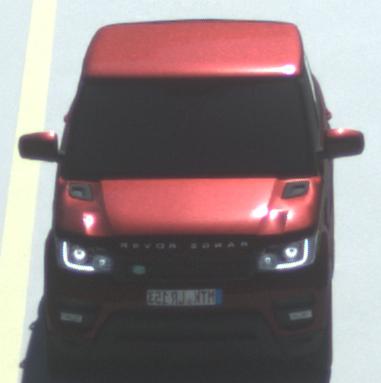
Make: Land Rover
Model: Range Rover Sport 5.0 V8 SC
Detailed model: Range Rover Sport (II)
Model produced from: 2013/09
Model produced until: 2015/07
Doors: 5
Color: red
Road condition: dry road
Daytime: morning or afternoon
Contrast: high contrast